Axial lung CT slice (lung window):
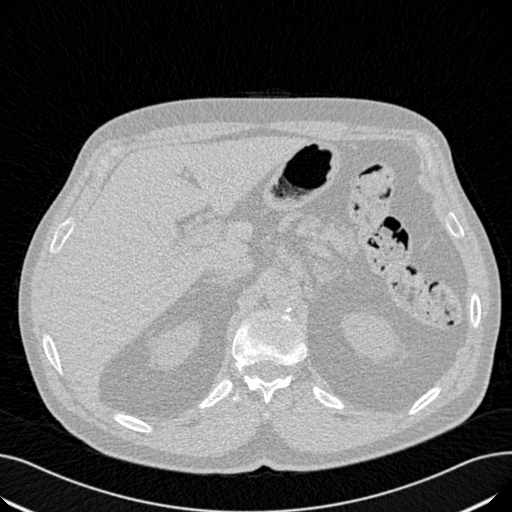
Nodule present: no